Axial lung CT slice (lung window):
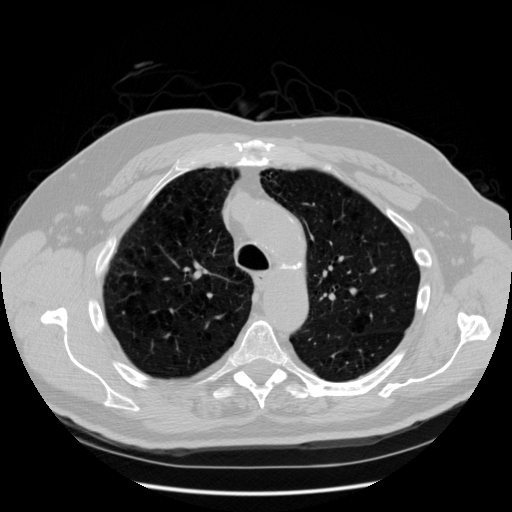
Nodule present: no